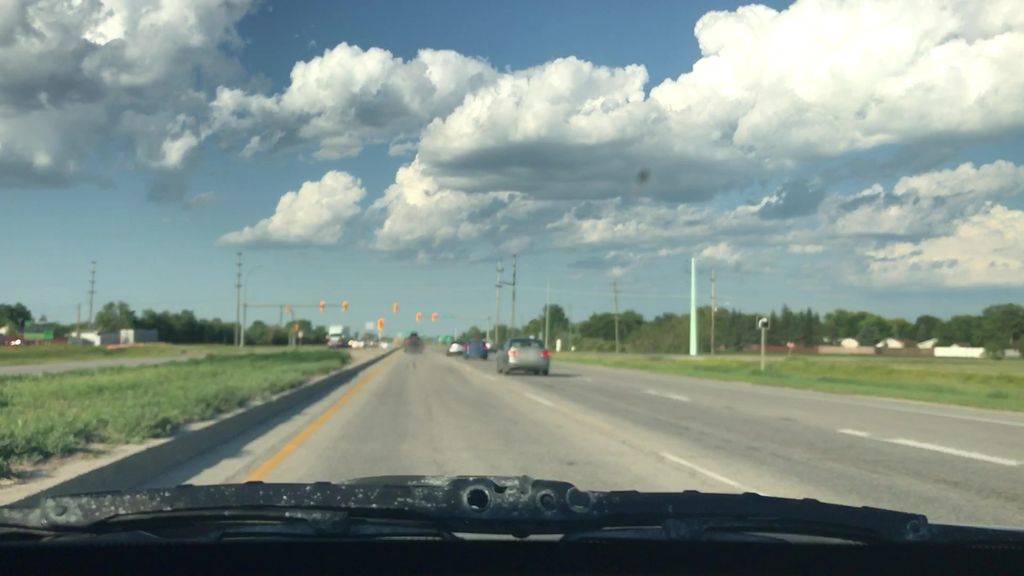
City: winnipeg